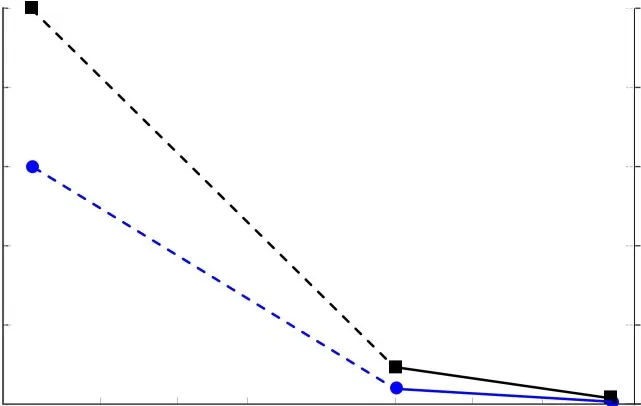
Changes in OABSS and VAS. OABSS: Overactive Bladder Symptom Score; VAS: Visual Analog Scale; T0: before treatment; T1: one month after treatment; T3: three months after treatment; L1: the first laser therapy; L2: the second laser therapy. Blue Closed Circle: OABSS and Black Closed Square: VAS. The left Y-axis represents the OABSS, while the right Y-axis corresponds to the VAS. In L1 and L2, OABSS and VAS were not measured, so the line between T0 and T1 is dotted. The X-axis represents the passage of time, indicating the time points T0, L1, L2, T1, and T3.
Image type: chart (chart)